Question: In R I want to calculate for the following:

This is the way I have it
'''
for (i in 1:dim(x)[1] ) {
for (j in 1:dim(x)[2] ) {
omega_2new[i] = sum((X[,j]-munew)^2/sigma_2new[j])
}
}
omega_2new = omega_2new/dim(x)[2]
'''
what's the fastest way to do it in R?
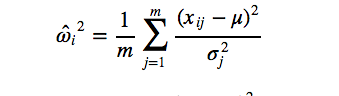
Answer: With @Zbynek's data, but avoiding R loops and summing the rows (which I believe is required):
'''
1/ncol(M)*colSums(t((M-munew)^2)/sigma_2new)
'''